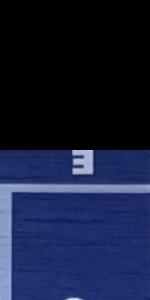
Label: Empty